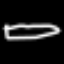
Label: pencil